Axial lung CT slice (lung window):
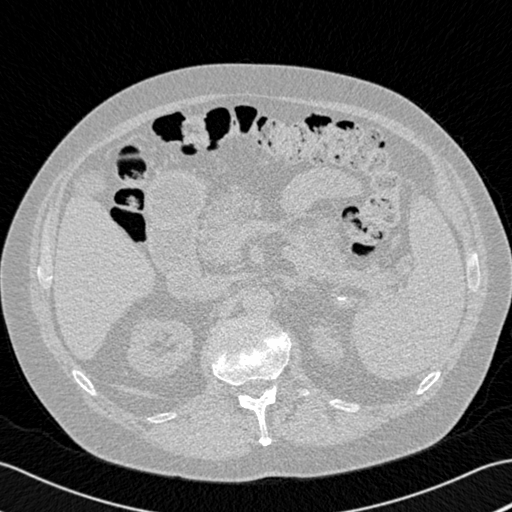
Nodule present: no